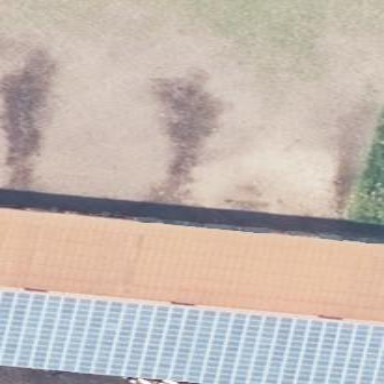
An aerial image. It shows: Solar photovoltaic panel generator on farm auxiliary building. The small installation generates electricity from solar energy.